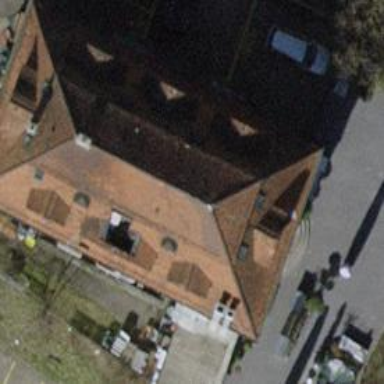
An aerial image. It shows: Restaurant.